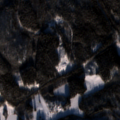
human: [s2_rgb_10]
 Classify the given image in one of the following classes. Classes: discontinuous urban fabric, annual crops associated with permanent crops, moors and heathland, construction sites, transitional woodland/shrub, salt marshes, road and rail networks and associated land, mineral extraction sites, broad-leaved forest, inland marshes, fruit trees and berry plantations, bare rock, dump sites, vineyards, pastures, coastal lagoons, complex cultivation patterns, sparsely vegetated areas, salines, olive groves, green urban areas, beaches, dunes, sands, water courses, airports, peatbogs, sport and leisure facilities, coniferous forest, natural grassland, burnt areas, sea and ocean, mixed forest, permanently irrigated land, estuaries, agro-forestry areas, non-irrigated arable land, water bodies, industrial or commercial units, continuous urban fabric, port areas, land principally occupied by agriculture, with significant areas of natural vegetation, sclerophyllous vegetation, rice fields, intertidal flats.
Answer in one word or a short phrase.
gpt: land principally occupied by agriculture, with significant areas of natural vegetation, coniferous forest, mixed forest, water bodies